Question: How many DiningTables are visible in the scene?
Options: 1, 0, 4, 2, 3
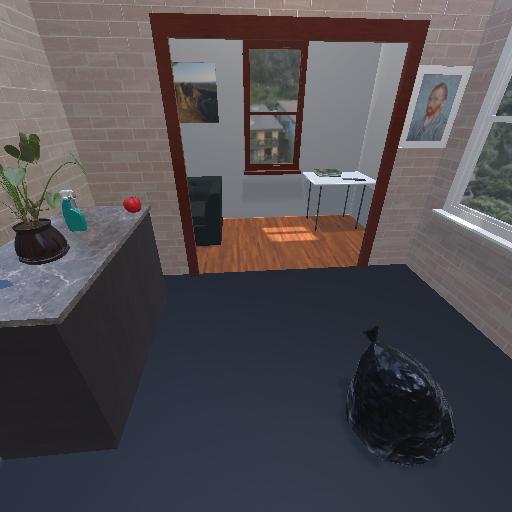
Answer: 1